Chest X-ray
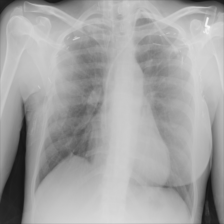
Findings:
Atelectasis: negative
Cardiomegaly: negative
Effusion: negative
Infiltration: negative
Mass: positive
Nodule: negative
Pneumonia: negative
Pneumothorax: negative
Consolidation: negative
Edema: negative
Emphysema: negative
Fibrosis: negative
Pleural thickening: negative
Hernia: negative